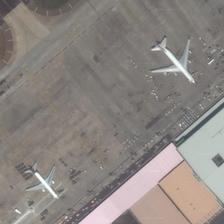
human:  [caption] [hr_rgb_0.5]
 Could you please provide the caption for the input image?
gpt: two planes are parked in the airport .

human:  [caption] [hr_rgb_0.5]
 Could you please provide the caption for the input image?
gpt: on the side of the runway there is a pink and gray buildings while two planes are on the runway .

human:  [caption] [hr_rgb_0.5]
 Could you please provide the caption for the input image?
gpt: two planes are near to several large buildings on an airport .

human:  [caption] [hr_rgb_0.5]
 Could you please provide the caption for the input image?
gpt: two planes are parked next to buildings on an airport .

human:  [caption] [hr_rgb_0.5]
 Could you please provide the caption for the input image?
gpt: two planes are parked next to buildings on an airport .